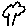
Label: tree